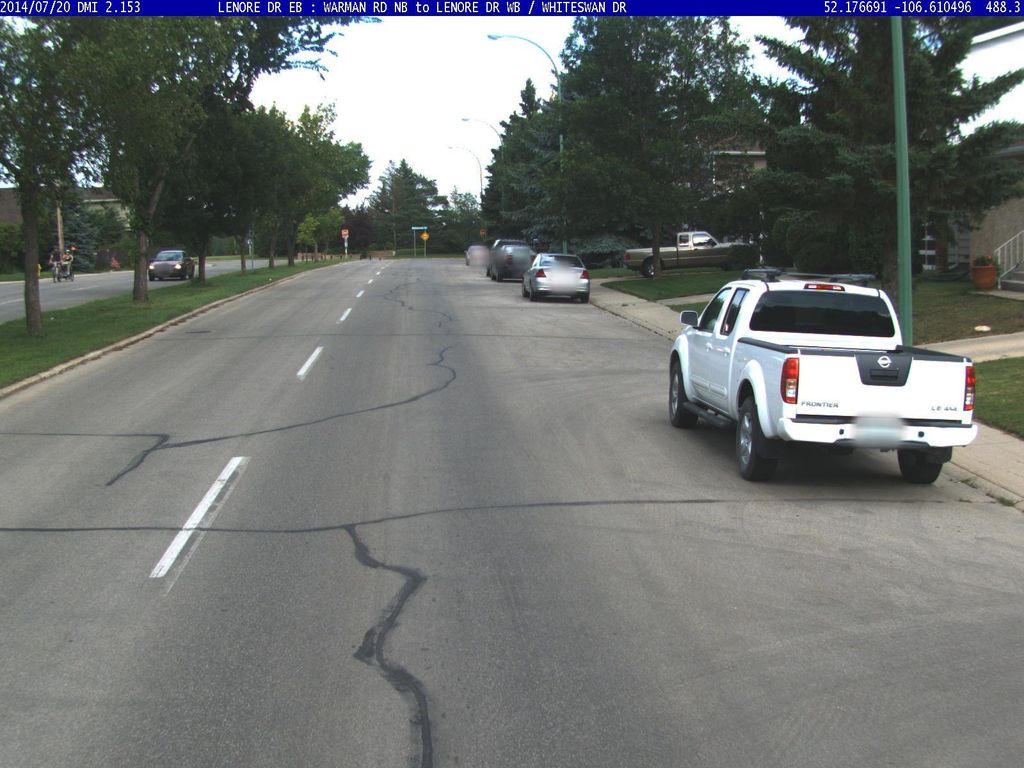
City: saskatoon